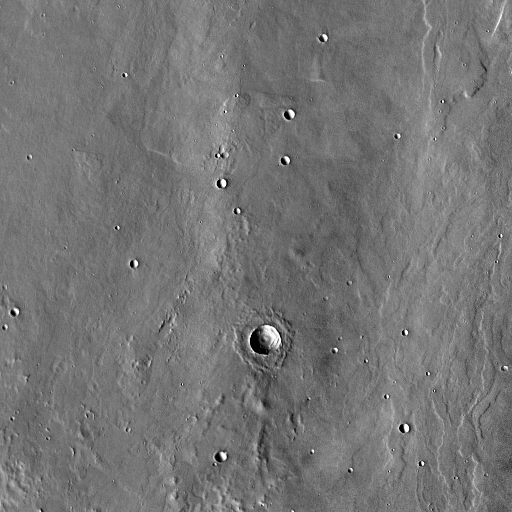
Crater classes present: Background, Other, Layered, Buried, Secondary